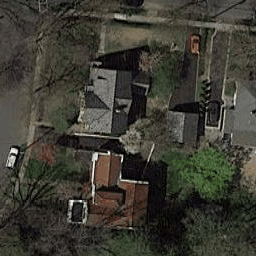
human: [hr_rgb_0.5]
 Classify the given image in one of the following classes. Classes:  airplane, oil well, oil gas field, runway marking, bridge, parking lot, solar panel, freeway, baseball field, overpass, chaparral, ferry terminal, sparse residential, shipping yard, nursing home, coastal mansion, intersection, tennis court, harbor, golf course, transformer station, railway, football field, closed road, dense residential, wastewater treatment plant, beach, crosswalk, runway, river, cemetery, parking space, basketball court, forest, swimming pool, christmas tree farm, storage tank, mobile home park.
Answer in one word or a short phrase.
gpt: sparse residential